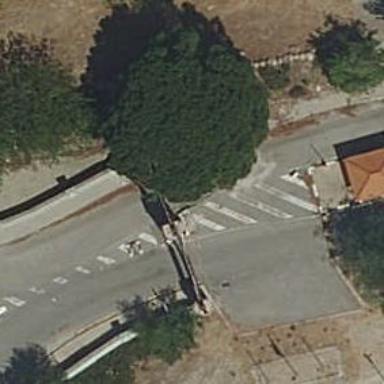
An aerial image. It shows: Gate.